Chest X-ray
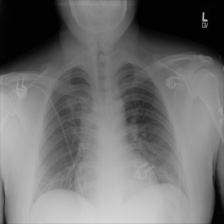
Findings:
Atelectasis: negative
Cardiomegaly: negative
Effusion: negative
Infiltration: negative
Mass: negative
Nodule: negative
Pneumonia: negative
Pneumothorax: negative
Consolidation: negative
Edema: negative
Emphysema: negative
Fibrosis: negative
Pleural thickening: negative
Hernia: negative